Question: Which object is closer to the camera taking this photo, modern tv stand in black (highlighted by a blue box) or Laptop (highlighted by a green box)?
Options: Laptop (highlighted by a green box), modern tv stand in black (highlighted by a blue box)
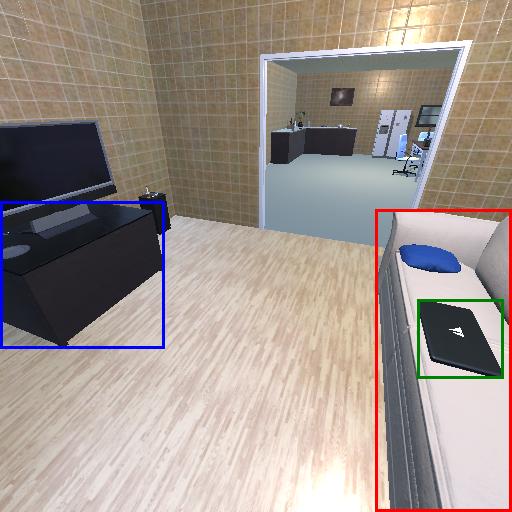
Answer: Laptop (highlighted by a green box)